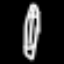
Label: pencil